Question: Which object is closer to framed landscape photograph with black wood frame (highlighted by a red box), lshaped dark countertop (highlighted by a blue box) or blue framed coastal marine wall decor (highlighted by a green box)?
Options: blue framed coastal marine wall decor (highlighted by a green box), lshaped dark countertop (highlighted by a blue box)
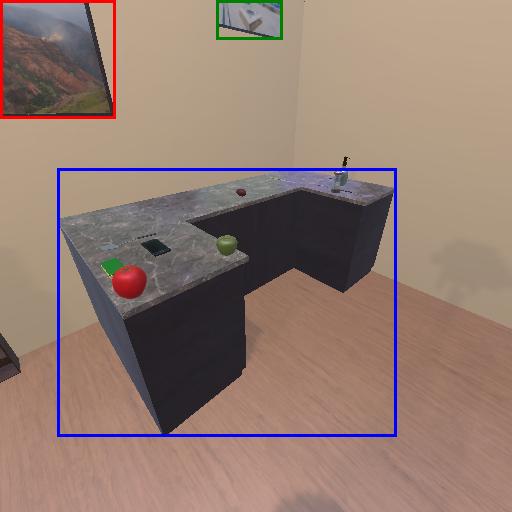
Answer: blue framed coastal marine wall decor (highlighted by a green box)